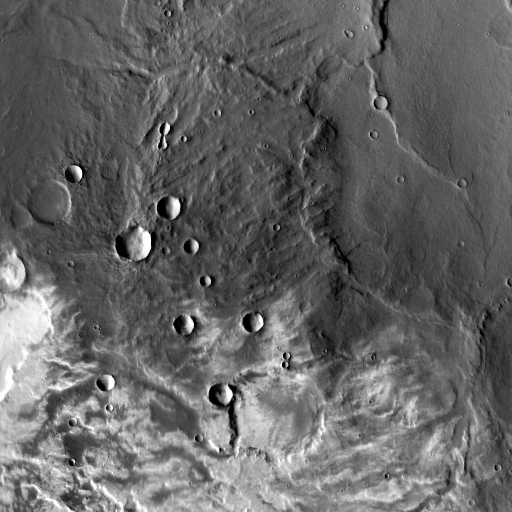
Crater classes present: Background, Other, Buried